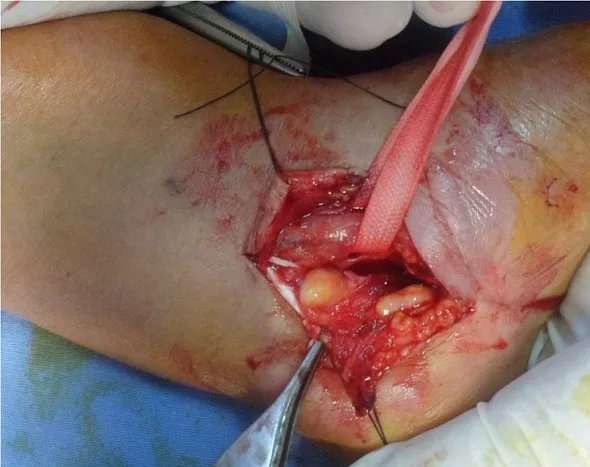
Intraoperative view showing the median nerve, it is flattened, suffering and compressed by the mass.
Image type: medical_photograph (other_medical_photograph)